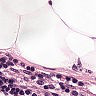
Metastatic tissue present: no